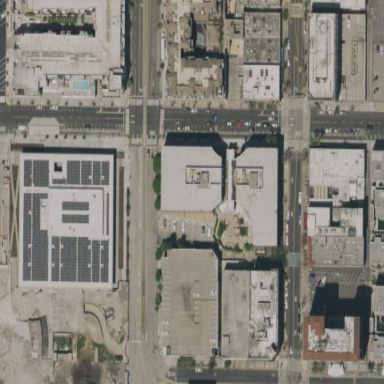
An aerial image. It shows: Commercial building.